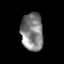
Tissue: skin
Cell type: Epithelial cells
Senescence score: 0.2765
Nuclear area (px): 825
Mean DAPI intensity: 128.817